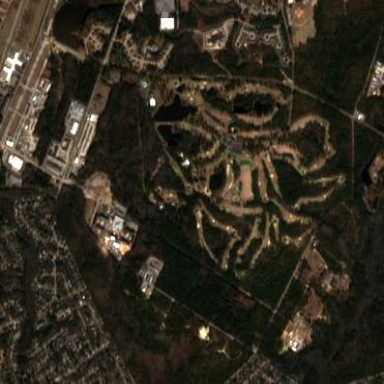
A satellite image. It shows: Golf course surrounded by greenery.